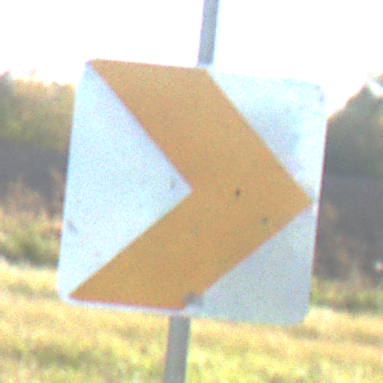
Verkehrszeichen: RichtungstafelnInKurvenKleinLinks
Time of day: MorningAfternoon
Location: Outdoor (Nature)
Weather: Clear
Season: Autumn
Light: Natural